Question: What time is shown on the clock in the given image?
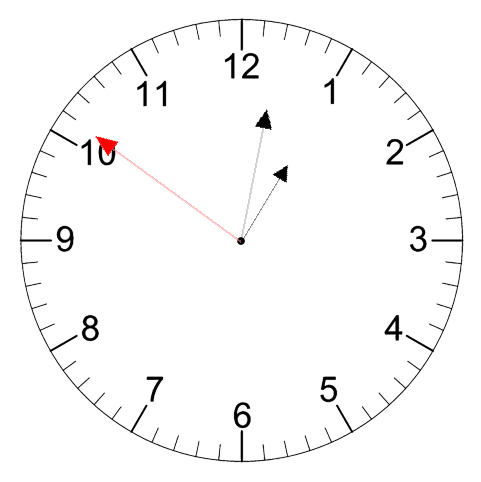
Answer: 01:01:51